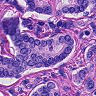
Metastatic tissue present: yes